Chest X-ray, AP view. Patient: 50 years old, sex F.
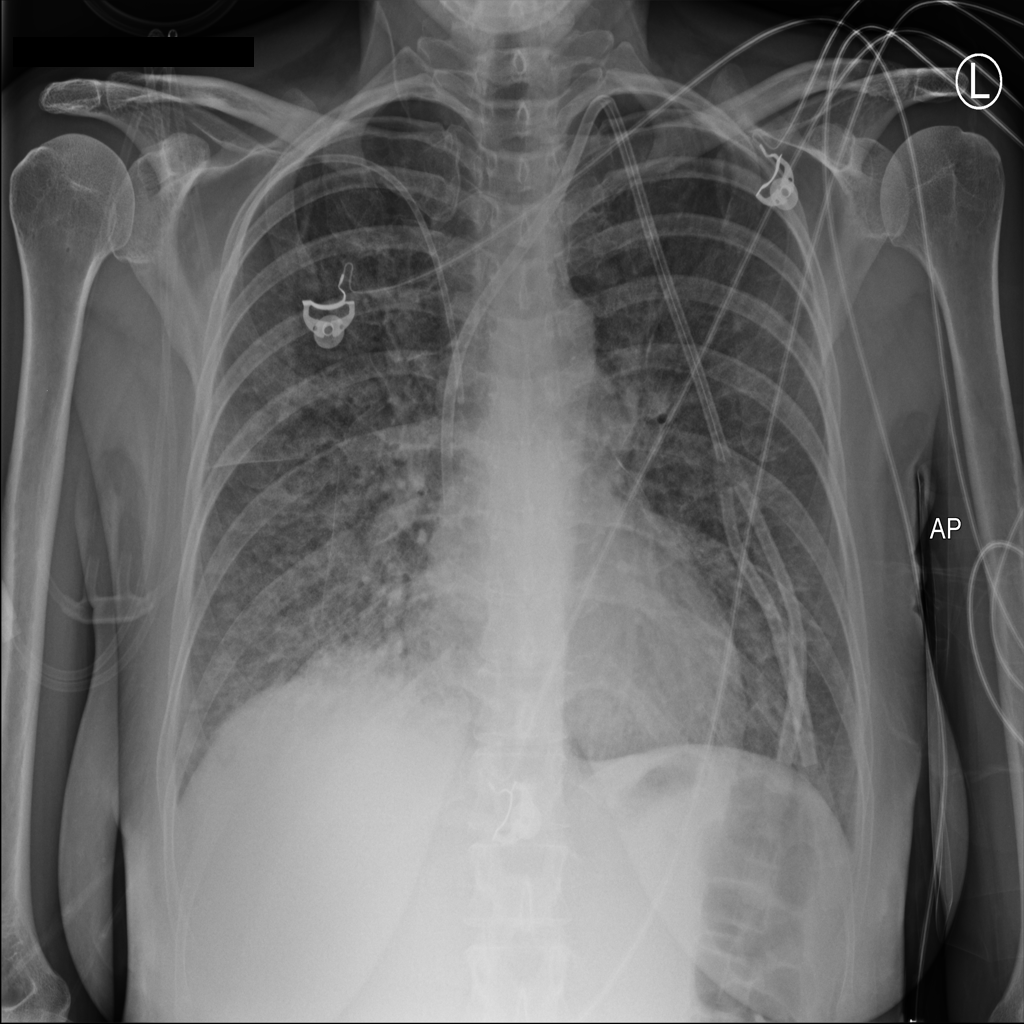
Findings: Edema, Infiltration, Pneumonia